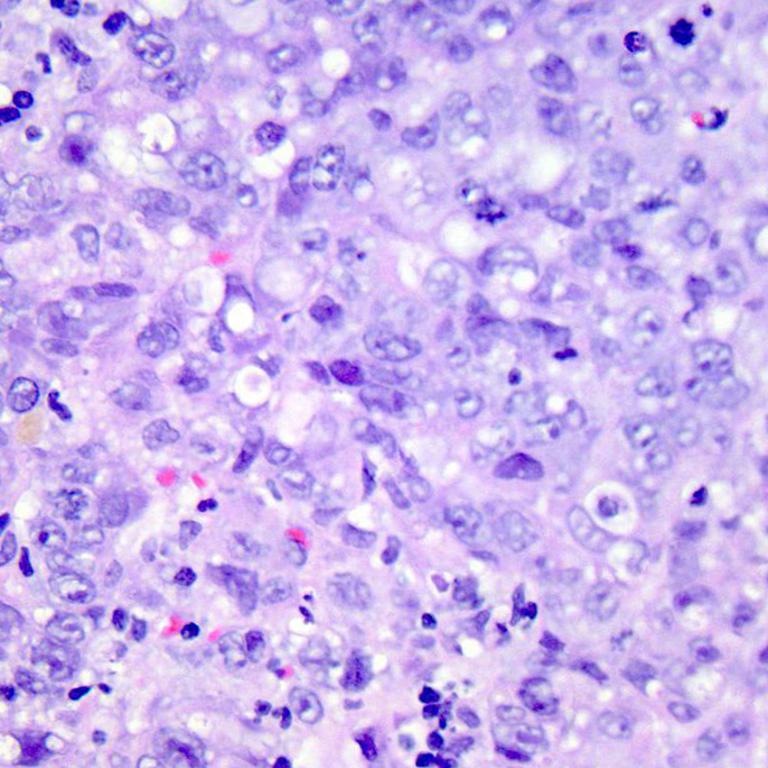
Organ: colon
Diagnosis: adenocarcinomas